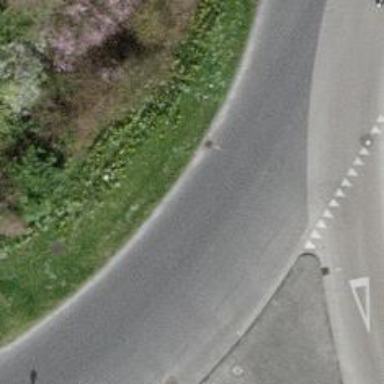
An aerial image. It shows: Secondary road with asphalt surface leading to roundabout.